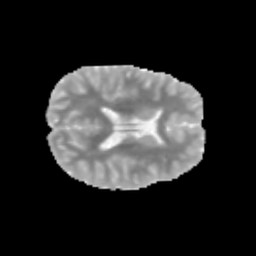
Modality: MD
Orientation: axial
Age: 11
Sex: male
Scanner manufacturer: siemens
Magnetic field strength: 3 T
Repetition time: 3.8 s
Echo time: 0.07 s